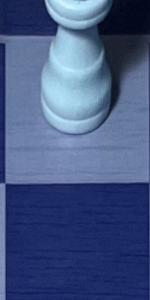
Label: Empty